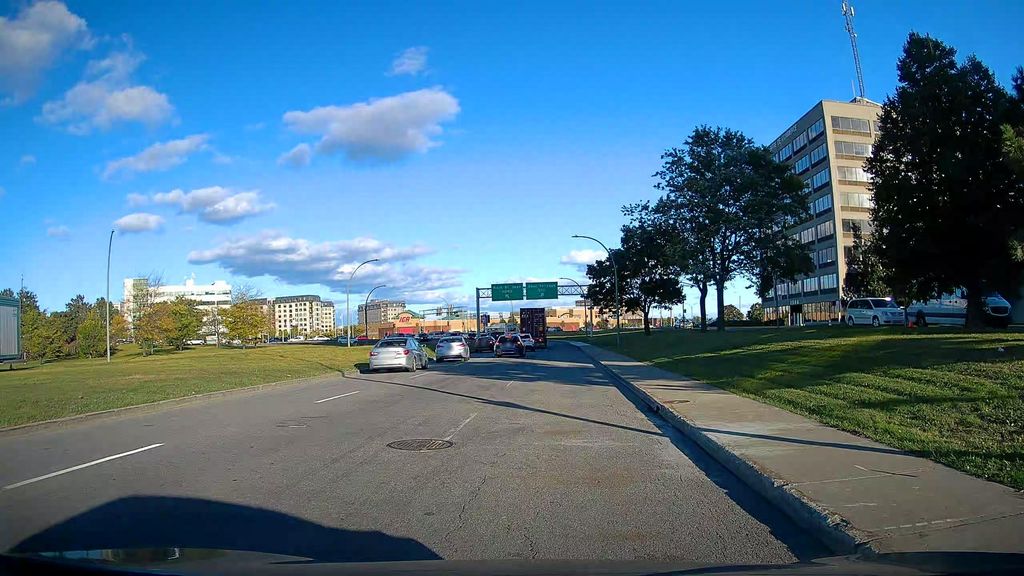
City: montreal